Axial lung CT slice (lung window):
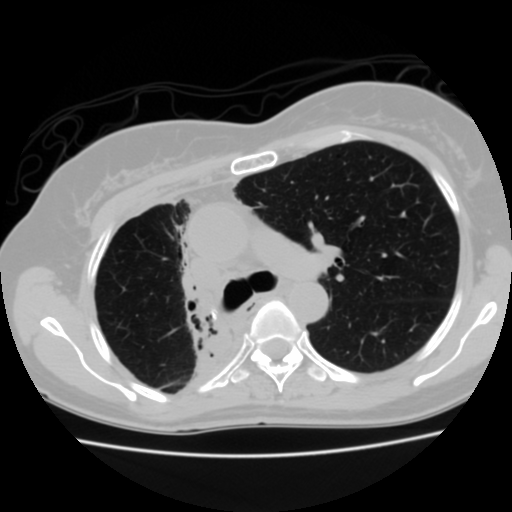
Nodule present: no